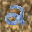
Label: 2